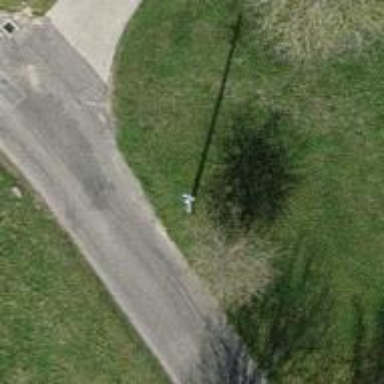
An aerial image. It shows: Power pole.